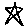
Label: star